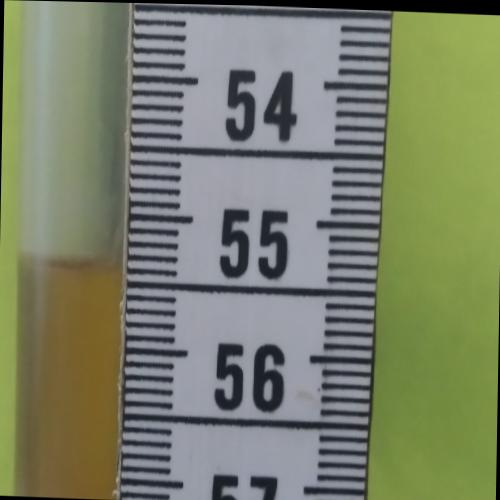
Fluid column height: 55.4 cm